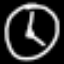
Label: clock